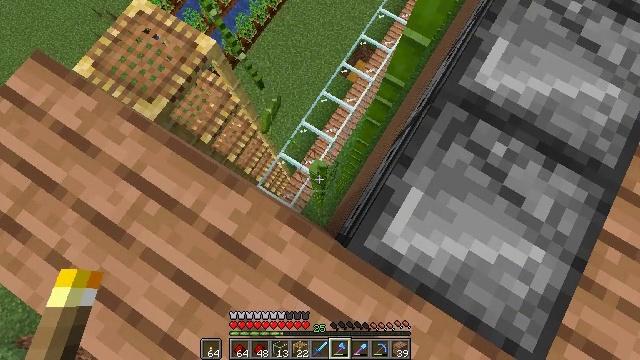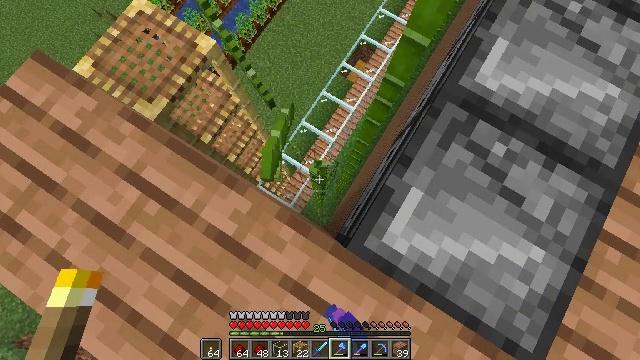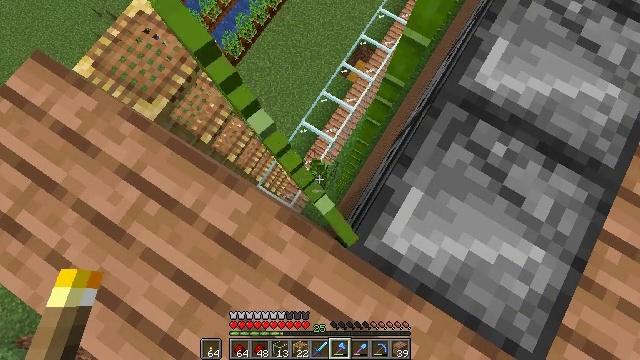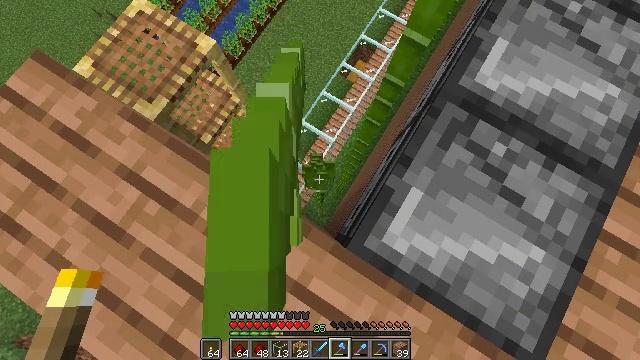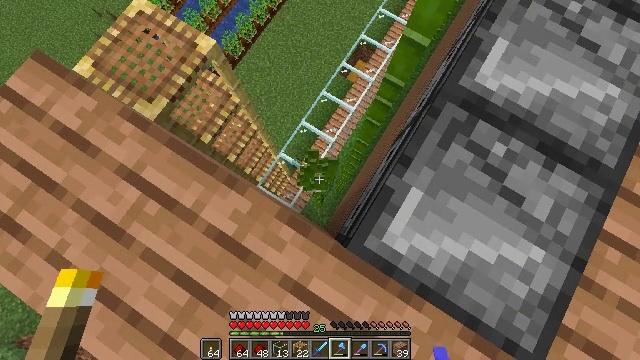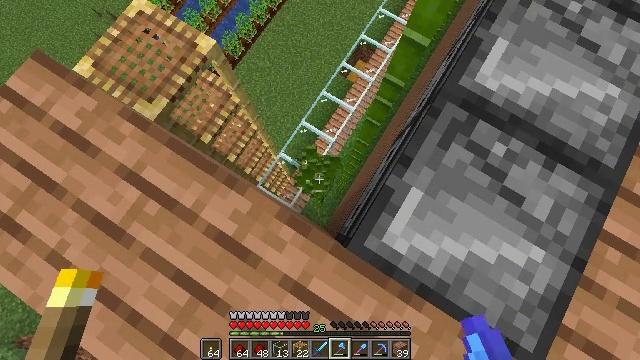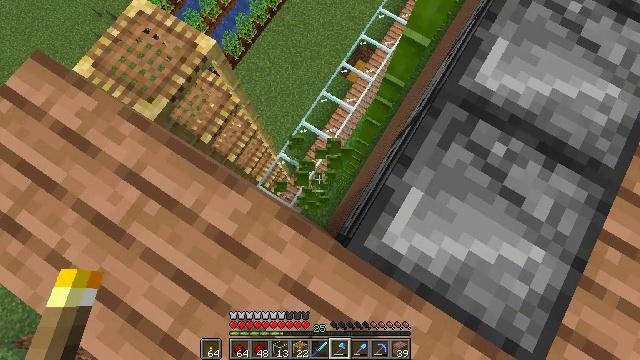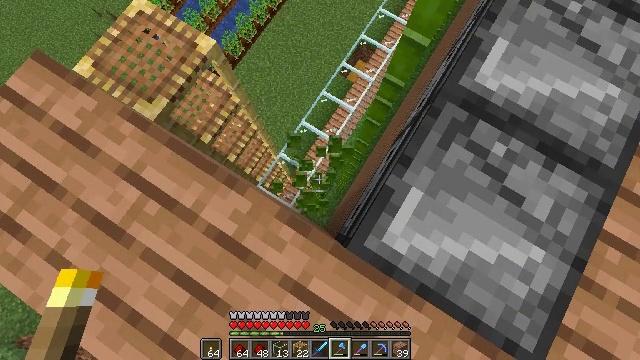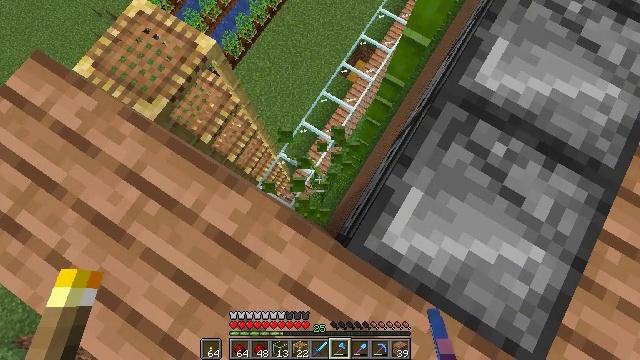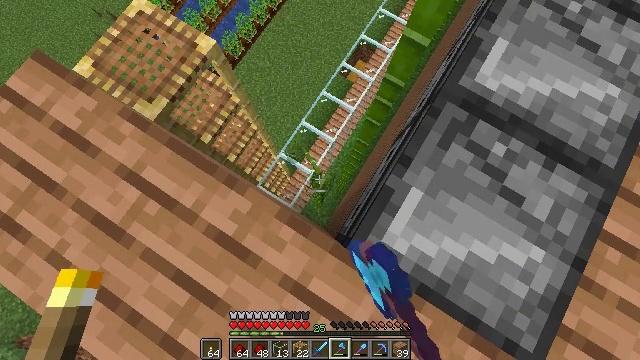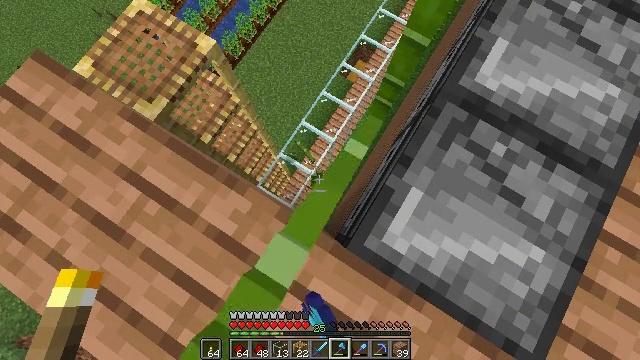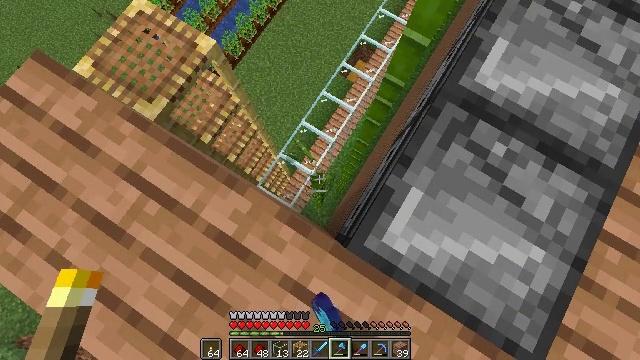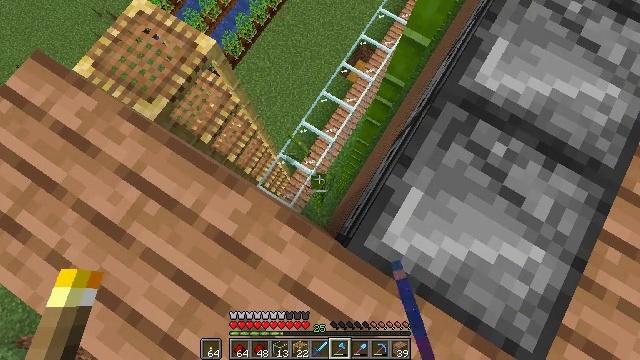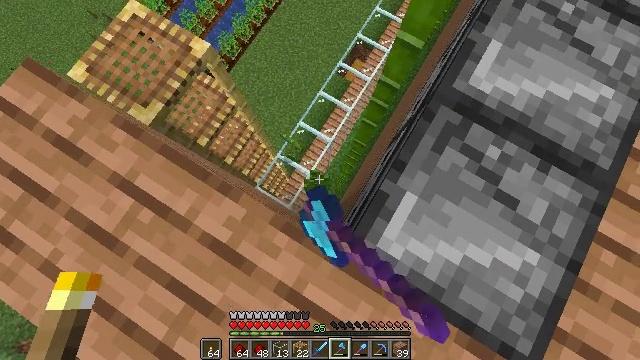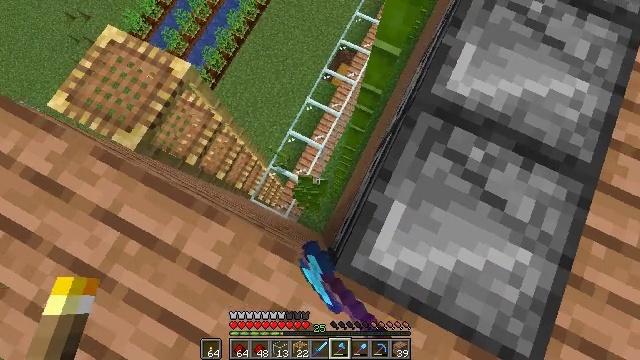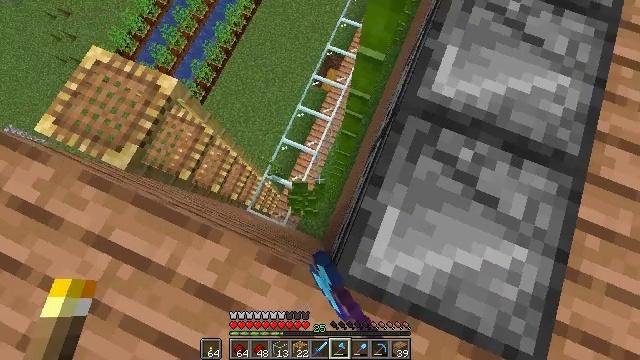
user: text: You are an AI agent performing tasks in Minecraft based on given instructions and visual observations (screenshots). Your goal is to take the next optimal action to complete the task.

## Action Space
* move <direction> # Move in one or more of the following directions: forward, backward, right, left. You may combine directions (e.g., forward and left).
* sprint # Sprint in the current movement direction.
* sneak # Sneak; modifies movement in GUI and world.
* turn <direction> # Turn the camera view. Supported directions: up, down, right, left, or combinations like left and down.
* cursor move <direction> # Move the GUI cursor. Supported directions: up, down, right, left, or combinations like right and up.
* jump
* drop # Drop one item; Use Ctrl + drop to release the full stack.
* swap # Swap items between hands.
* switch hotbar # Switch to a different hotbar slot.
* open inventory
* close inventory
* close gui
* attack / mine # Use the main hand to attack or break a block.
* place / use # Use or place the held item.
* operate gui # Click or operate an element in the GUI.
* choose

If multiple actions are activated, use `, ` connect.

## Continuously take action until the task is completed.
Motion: motion action
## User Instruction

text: Collect bamboo for crafting.
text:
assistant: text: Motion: sneak, attack / mine
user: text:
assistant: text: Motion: sneak, attack / mine
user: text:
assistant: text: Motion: sneak, attack / mine
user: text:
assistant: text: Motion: sneak, attack / mine
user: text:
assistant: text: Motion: sneak, attack / mine
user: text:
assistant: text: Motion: sneak, attack / mine
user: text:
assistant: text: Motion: sneak, attack / mine
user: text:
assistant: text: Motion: sneak, attack / mine
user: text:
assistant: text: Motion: sneak, attack / mine
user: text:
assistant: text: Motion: sneak, attack / mine
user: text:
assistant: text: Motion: sneak, attack / mine
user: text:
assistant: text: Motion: sneak, attack / mine
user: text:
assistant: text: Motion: move forward and move right, sneak, attack / mine
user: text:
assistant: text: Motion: move forward and move right, sneak, turn right and up, attack / mine
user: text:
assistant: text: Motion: move forward and move right, sneak, turn right and up, attack / mine
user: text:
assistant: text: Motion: move forward and move right, sneak, turn right, attack / mine
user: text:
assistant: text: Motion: sneak, attack / mine
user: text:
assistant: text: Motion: sneak, turn up, attack / mine
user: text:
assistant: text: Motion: sneak, attack / mine
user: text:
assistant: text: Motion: sneak, attack / mine
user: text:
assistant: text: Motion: sneak, attack / mine
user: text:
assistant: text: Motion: sneak, attack / mine
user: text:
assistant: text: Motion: sneak, turn right, attack / mine
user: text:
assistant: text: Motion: sneak, attack / mine
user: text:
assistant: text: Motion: sneak, attack / mine
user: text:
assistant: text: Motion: sneak, attack / mine
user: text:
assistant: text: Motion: sneak, attack / mine
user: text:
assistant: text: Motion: sneak, attack / mine
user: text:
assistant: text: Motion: sneak, attack / mine
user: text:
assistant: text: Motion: sneak, attack / mine